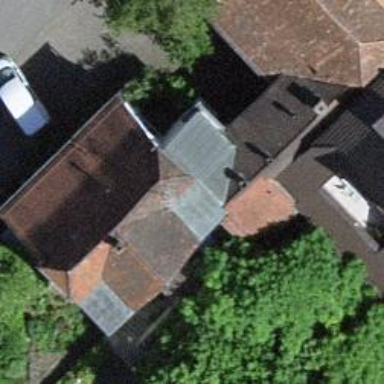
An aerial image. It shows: Restaurant.